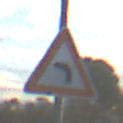
Verkehrszeichen: KurveLinks
Umgebung: Outdoor, Suburban
Tageszeit: MorningAfternoon
Wetter: PartlyCloudy
Licht: Natural
Jahreszeit: NotSpecified
Kontrast: MediumContrast